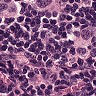
Metastatic tissue present: yes